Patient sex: F
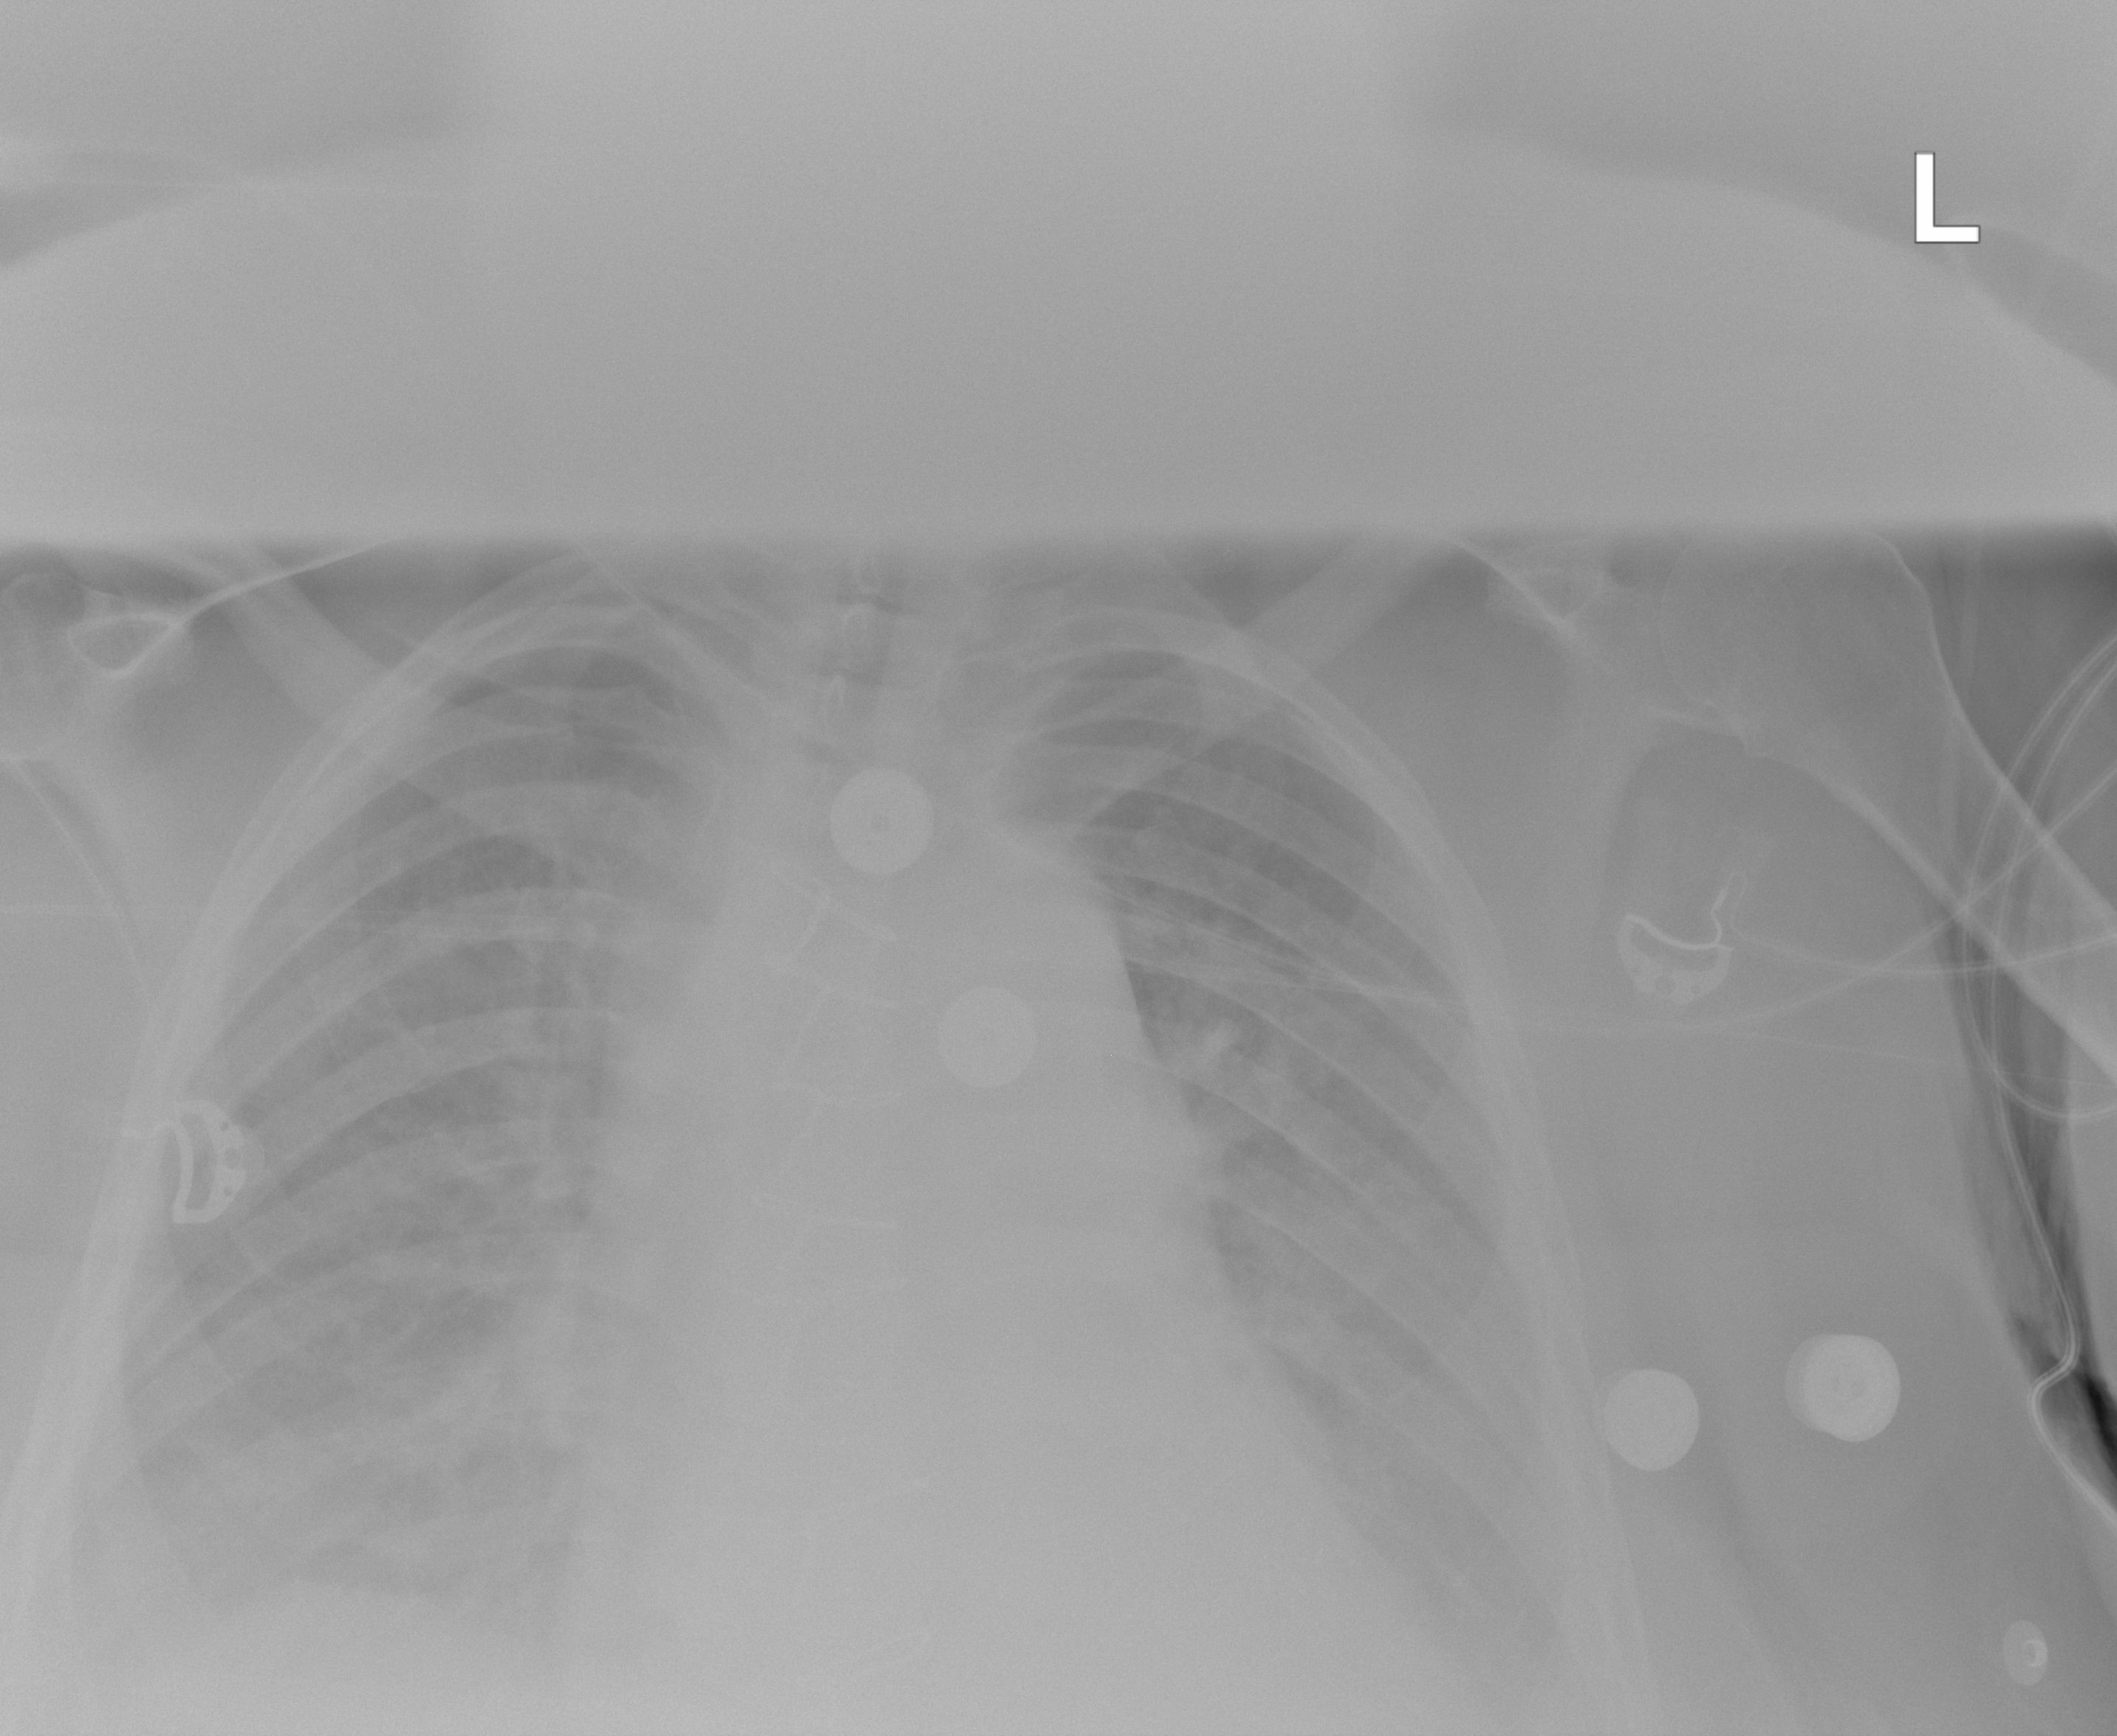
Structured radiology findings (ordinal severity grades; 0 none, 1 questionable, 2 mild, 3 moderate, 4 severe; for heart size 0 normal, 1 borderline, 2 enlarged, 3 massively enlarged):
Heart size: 2
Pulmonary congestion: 2
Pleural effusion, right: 2
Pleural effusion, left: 1
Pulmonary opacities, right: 0
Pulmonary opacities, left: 0
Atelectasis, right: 2
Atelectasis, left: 2